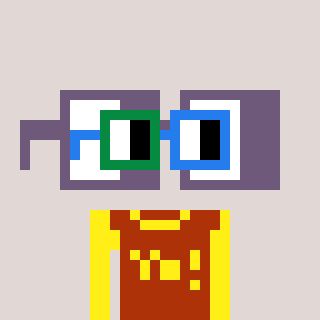
a pixel art character with square green and blue glasses, a glasses-shaped head and a hotbrown-colored body on a warm background